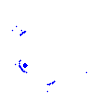
Particle: pion